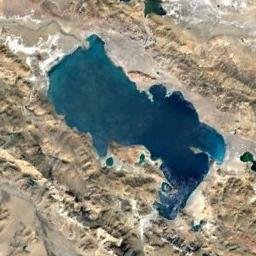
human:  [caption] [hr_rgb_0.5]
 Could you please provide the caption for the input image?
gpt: An irregularly shaped pale blue lake on a tan mountain .

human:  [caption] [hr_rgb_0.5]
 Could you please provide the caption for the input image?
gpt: The lake was long and thin .

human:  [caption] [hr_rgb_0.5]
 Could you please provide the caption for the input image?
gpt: The lake lies in a mountainous area and the water is blue .

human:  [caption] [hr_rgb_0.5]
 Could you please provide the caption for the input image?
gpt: The ground is uneven around the lake .

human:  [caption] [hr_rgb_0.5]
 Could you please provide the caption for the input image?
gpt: There are brown bare land and some white rocks around the blue lake .